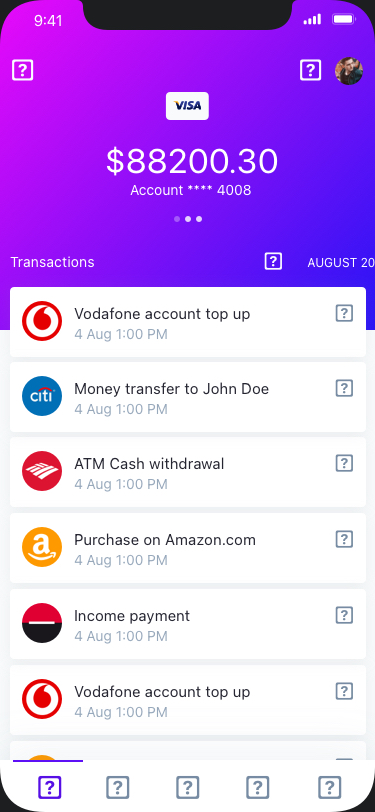
Text in this UI design:
Account **** 4008
$88200.30


Transactions